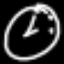
Label: clock